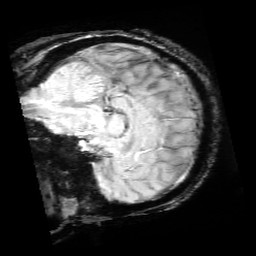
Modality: SWI
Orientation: sagittal
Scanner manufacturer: siemens
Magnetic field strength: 3 T
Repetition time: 0.03 s
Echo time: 0.02 s